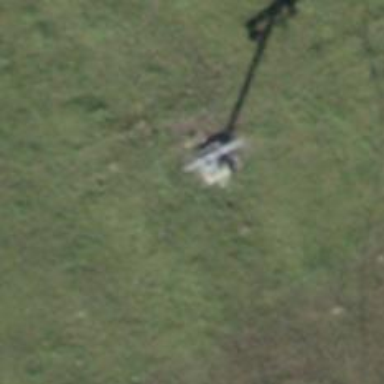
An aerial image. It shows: Pylon for aerialway.